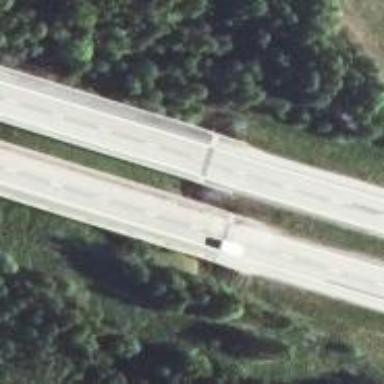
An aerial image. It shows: Motorway bridge.